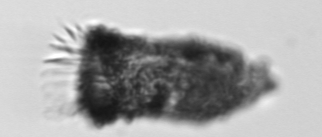
Label: Tintinnopsis